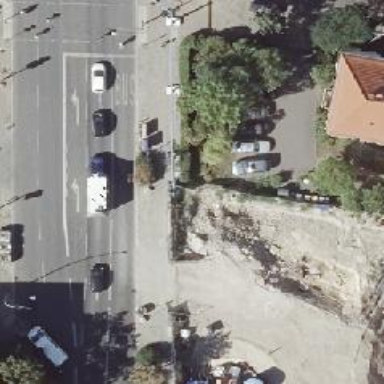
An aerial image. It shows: Parking entrance.